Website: ulta-beauty
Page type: account-selection
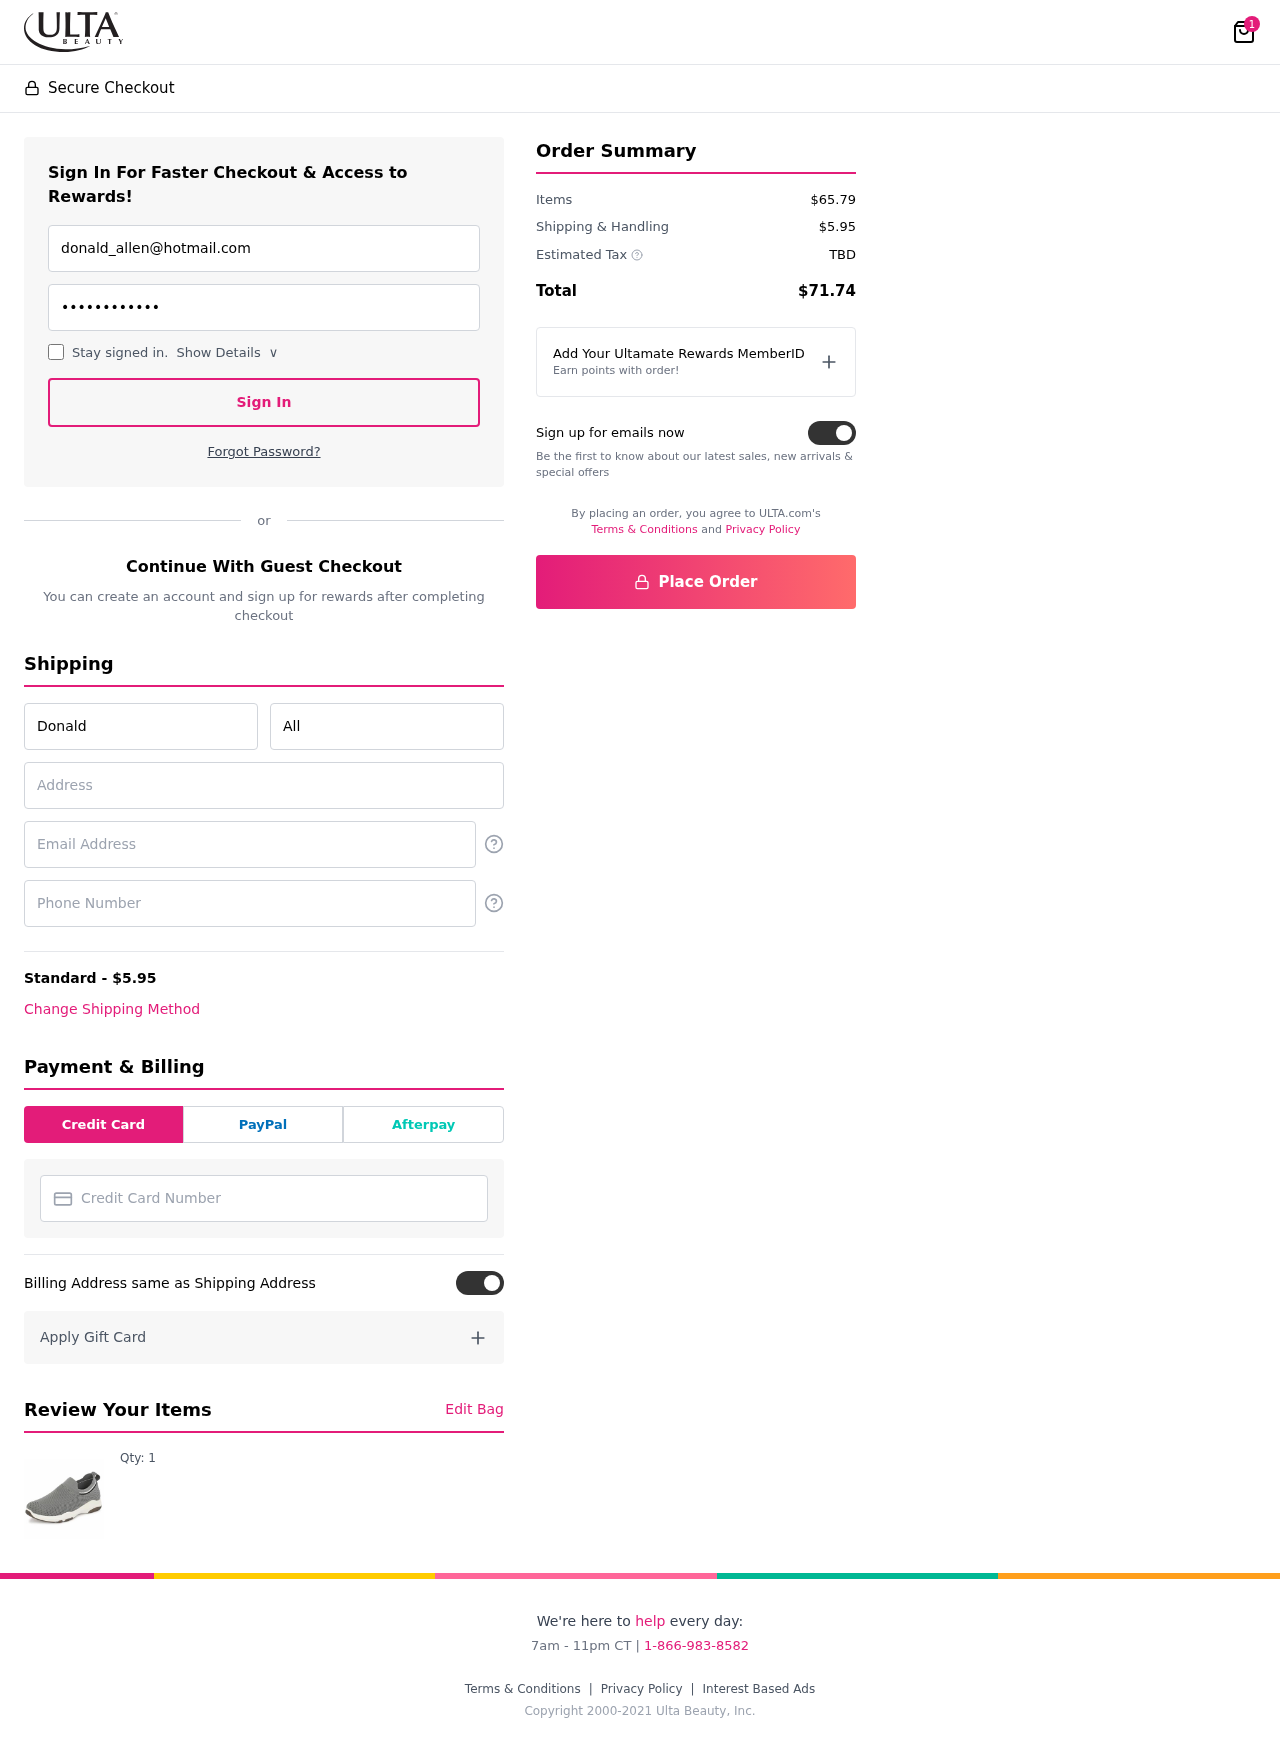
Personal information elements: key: PII_CARD_NUMBER
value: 6011 9553 0561 7457
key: PII_EMAIL
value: donald_allen@hotmail.com
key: PII_EMAIL2
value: donald_allen@hotmail.com
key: PII_FIRSTNAME
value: Donald
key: PII_LASTNAME
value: Allen
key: PII_PHONE
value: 6186002580
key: PII_STREET
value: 031 Chandler Shore Suite 385
Product elements: key: PRODUCT1_QUANTITY
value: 1
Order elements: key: ORDER_NUM_ITEMS
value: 1
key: ORDER_SHIPPING_COST
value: $5.95
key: ORDER_SUBTOTAL
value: $65.79
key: ORDER_TAX
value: TBD
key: ORDER_TOTAL
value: $71.74